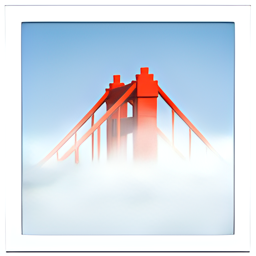
Name: foggy
Emoji: 🌁
Group: Travel & Places
Sub-group: place-other